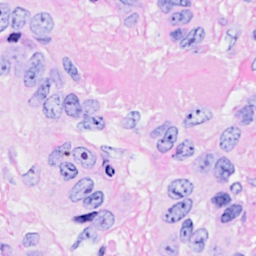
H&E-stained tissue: Breast